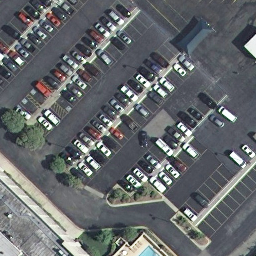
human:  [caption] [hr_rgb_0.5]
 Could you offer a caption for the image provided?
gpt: Many cars parked neatly with many empty parking spaces in the parking lot .

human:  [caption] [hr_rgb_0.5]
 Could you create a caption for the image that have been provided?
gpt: It is a parking lot with many cars parked neatly and many parking spots are free .

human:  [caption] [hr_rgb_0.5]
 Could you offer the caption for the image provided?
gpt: Lots of cars parked neatly in the parking lot .

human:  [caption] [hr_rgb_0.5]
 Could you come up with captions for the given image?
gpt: Lots of cars parked in lines in the parking lot .

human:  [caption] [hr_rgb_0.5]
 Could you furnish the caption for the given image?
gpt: Many cars parked in lines with many free parking spots in the parking lot .